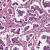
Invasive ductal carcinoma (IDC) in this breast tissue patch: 1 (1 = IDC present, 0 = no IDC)